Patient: sex F, age 67
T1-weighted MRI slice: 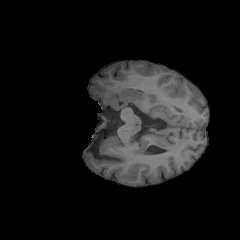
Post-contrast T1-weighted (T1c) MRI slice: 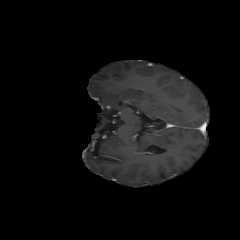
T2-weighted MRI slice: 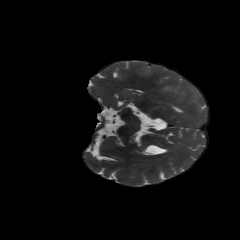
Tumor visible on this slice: yes
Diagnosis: Glioblastoma, IDH-wildtype
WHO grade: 4